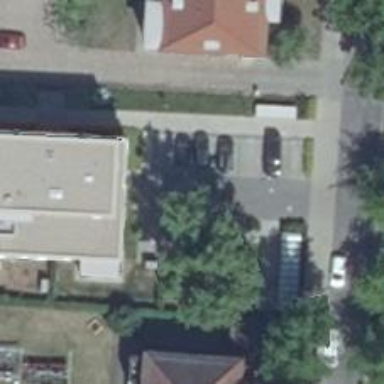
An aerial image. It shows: Driveway.